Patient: sex M, age 71
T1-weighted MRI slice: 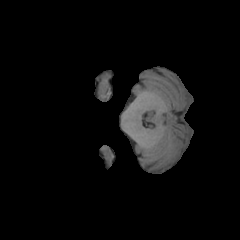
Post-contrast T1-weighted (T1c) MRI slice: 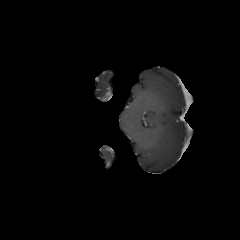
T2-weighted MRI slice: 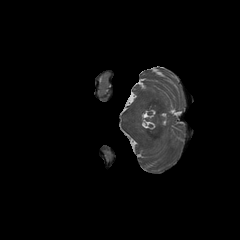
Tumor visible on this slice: no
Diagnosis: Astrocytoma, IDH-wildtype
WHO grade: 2